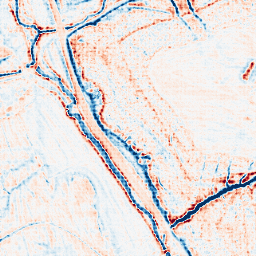
Category: edge_preserving
Decomposition family: anisotropic_diffusion
Decomposition parameters: iterations: 20
kappa: 50
gamma: 0.15
Upsampling method: sinc_hamming
Upsampling parameters: scale: 8
kernel_size: 8
Upsampling scale: 8